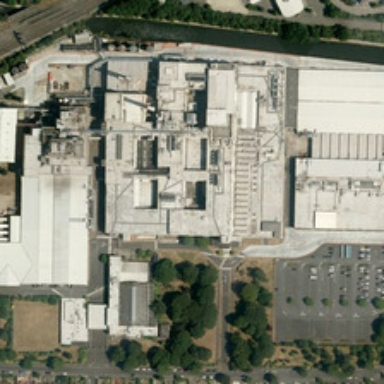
A road crosses over a river in the factory with buildings of white roof  near which is a line of red roof residential buildings .